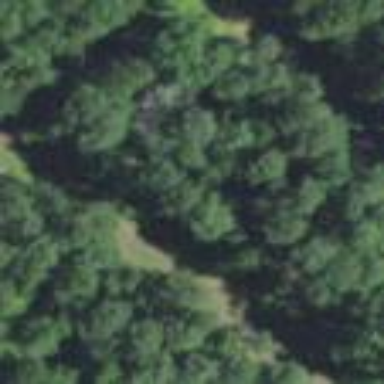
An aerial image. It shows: Mixed woodland area with variety of leaf types and cycles.